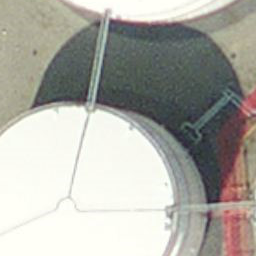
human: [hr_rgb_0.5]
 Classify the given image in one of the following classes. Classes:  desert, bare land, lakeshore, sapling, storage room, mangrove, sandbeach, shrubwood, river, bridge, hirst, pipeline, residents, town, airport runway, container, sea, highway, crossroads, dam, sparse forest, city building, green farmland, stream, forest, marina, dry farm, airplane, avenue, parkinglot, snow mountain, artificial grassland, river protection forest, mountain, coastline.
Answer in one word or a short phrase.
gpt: storage room